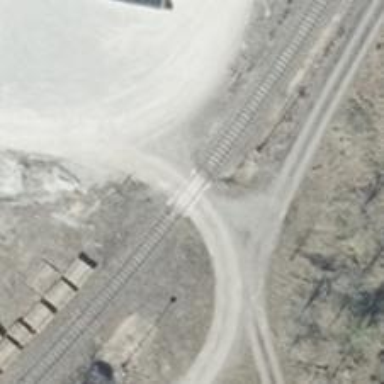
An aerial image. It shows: Railway level crossing.